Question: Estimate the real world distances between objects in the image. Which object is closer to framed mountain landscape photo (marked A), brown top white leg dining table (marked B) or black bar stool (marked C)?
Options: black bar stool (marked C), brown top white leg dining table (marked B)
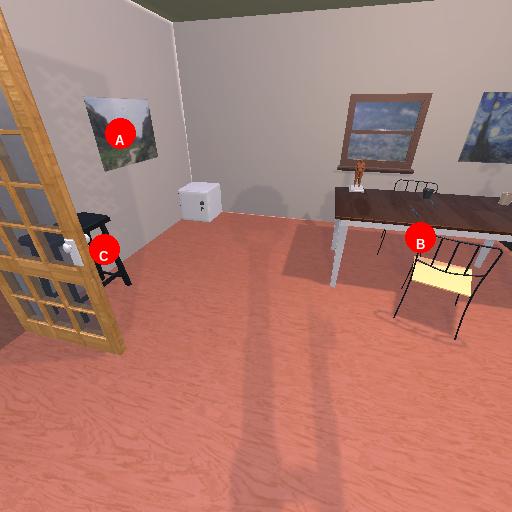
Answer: black bar stool (marked C)